Field crop: tomato
Growth stage: 1
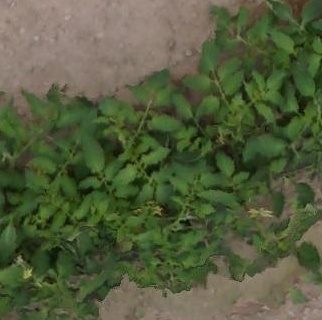
Species: tomato